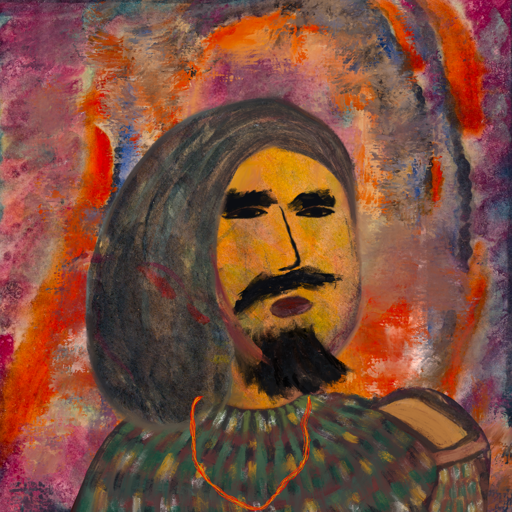
Background: Experience, Head And Neck Side: Gypsy_Mother, Face Side: Mosgoul, Bust: After_Raid, Hair Side: Gypsy_Mother, Head Accessory: Blank, Second Necklace: Gypsy_Mother_2, Necklace: Blank, Baby: Blank